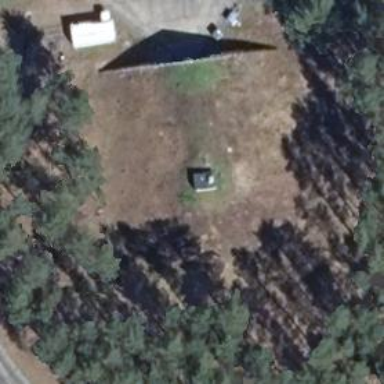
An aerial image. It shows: Military bunker.